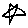
Label: star